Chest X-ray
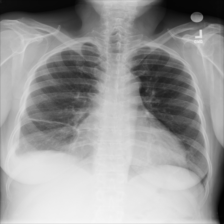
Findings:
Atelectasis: positive
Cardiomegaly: positive
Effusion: negative
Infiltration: negative
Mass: negative
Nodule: negative
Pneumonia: negative
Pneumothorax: negative
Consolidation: negative
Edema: negative
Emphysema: negative
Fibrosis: negative
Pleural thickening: negative
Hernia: negative